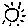
Label: sun